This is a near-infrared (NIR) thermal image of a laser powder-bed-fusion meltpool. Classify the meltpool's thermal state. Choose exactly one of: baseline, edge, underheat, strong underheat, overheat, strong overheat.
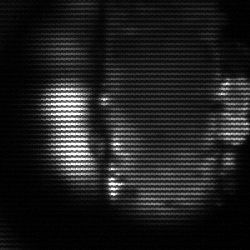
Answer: strong underheat